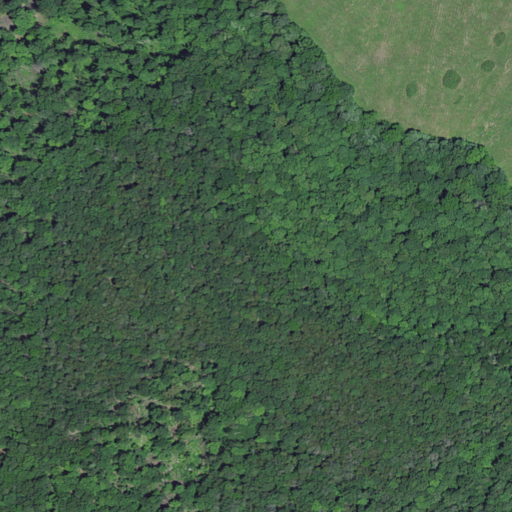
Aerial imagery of mountain in Kentucky named Peach Tree Knob containing deciduous forest, mixed forest, evergreen forest, and pasture